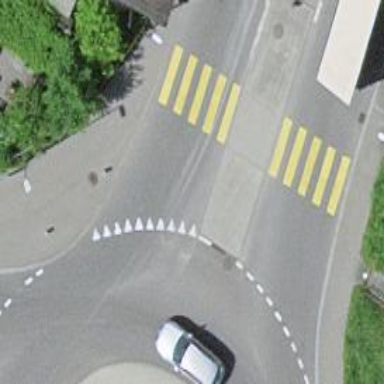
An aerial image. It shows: Uncontrolled road crossing with pedestrian island.